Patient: sex M, age 46
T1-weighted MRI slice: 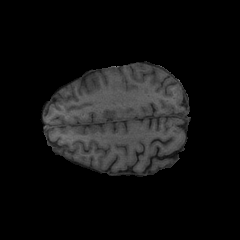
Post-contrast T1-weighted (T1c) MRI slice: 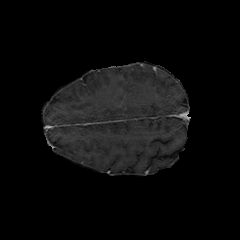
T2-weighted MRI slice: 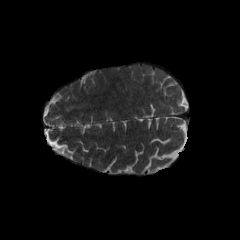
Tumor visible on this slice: no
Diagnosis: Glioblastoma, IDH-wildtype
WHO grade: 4